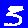
Digit: 3